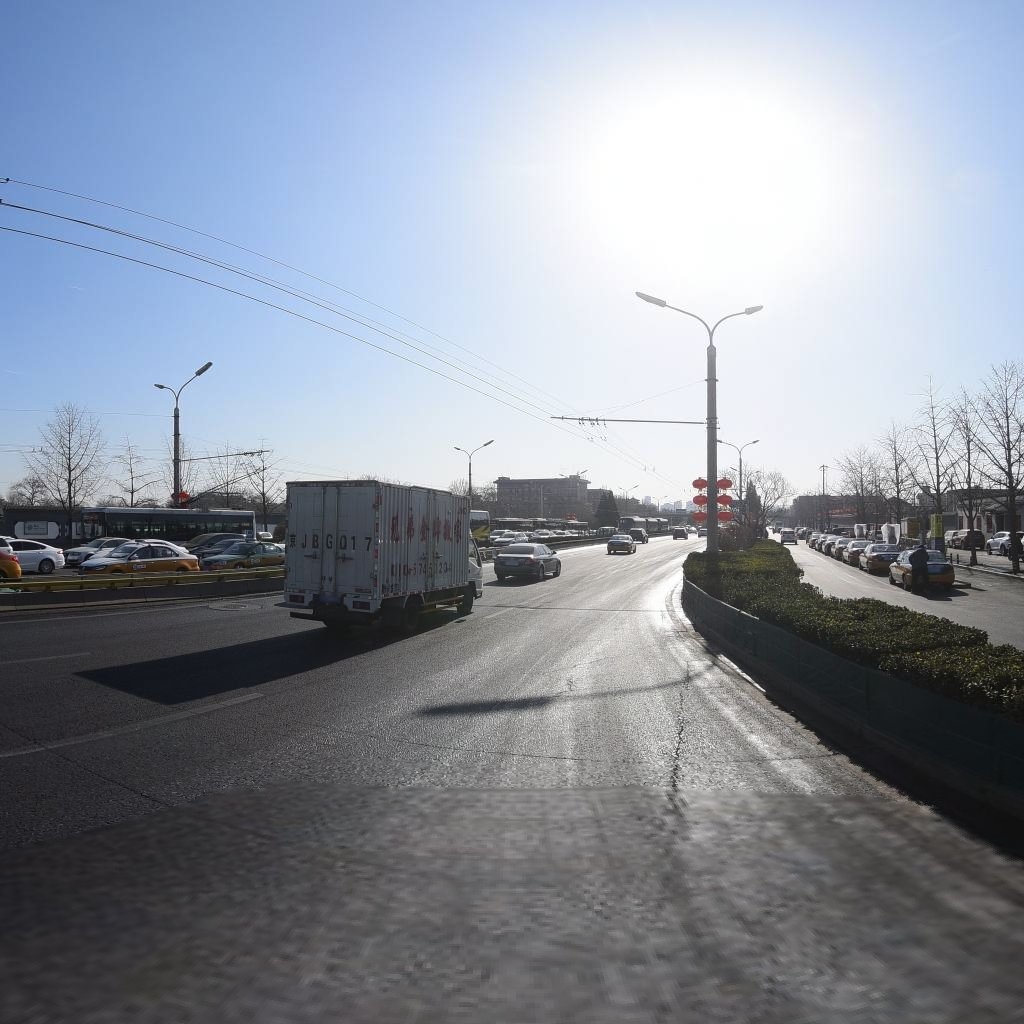
Region: Dongcheng
Road damage annotations: transverse crack, manhole cover, transverse crack, longitudinal crack